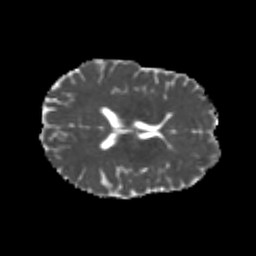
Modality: MD
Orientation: axial
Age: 24
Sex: female
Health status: healthy
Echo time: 0.074 s